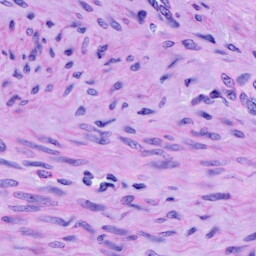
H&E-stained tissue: Cervix